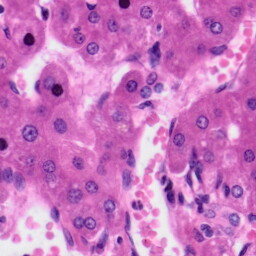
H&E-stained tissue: Liver